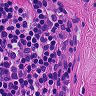
Metastatic tissue present: no